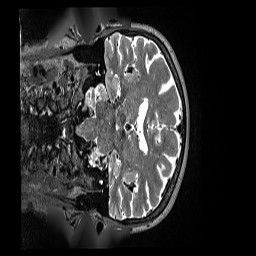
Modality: T2w
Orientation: coronal
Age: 81
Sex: male